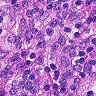
Metastatic tissue present: no